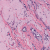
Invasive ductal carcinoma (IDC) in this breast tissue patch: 1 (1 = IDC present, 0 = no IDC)